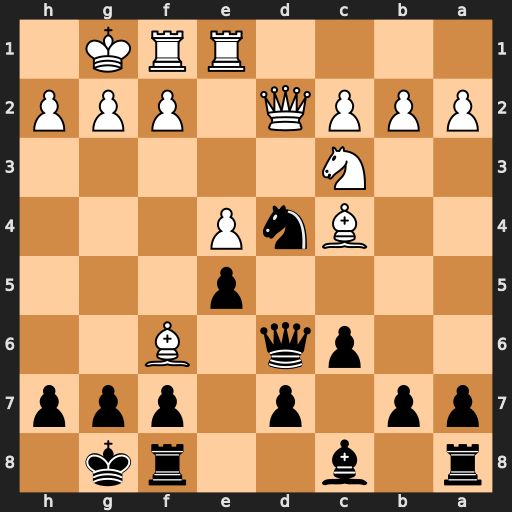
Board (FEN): r1b2rk1/pp1p1ppp/2pq1B2/4p3/2BnP3/2N5/PPPQ1PPP/4RRK1
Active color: b
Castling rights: -
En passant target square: -
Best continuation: Nf3+ gxf3 Qxd2